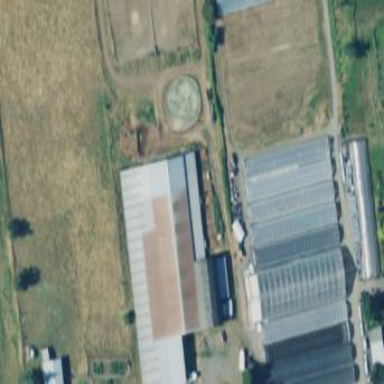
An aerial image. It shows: Farmyard area.